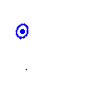
Particle: electron